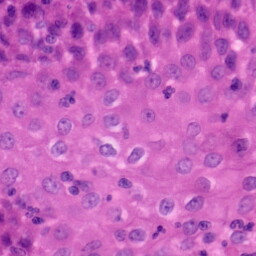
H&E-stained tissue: Tonsil